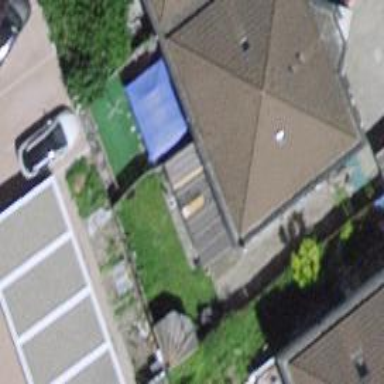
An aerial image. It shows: Terrace building.